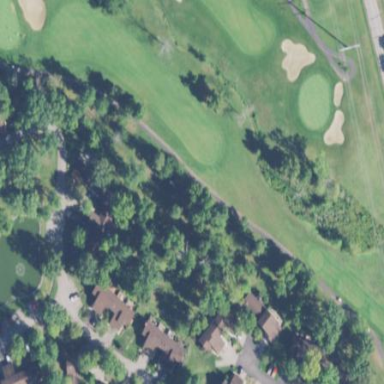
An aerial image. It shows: Scenic golf fairway.